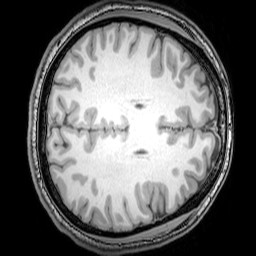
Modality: T1w
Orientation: axial
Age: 25
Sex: male
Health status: healthy
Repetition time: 0.081 s
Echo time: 0.037 s